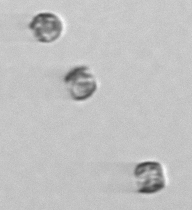
Label: Thalassiosira_sp_aff_mala